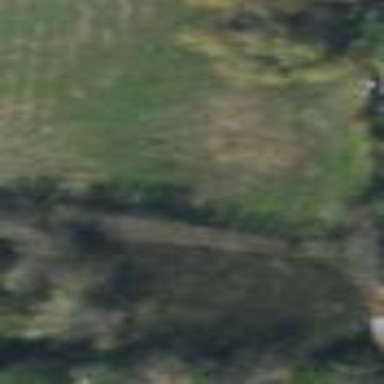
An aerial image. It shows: Grassy plot in zoning area.